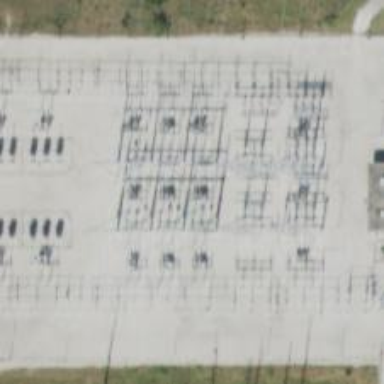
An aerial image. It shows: Switch for power supply.